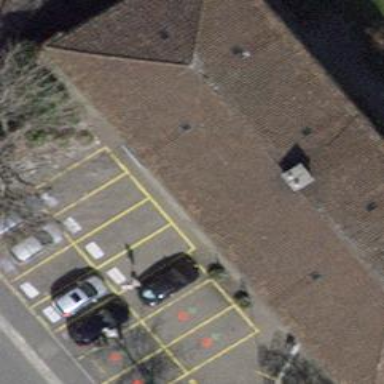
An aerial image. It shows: Street-side parking area.